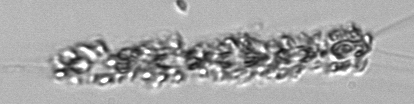
Label: Chaetoceros_didymus_TAG_external_flagellate